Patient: sex M, age 78
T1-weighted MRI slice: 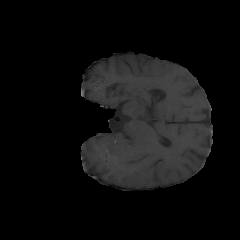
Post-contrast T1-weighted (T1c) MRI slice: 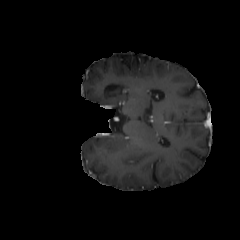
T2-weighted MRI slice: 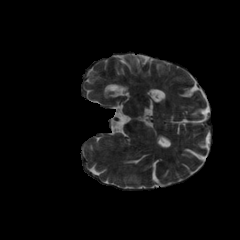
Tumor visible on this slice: no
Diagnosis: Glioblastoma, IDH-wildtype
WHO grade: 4